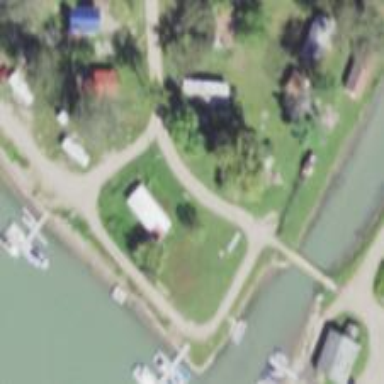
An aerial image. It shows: Dock by the waterway.